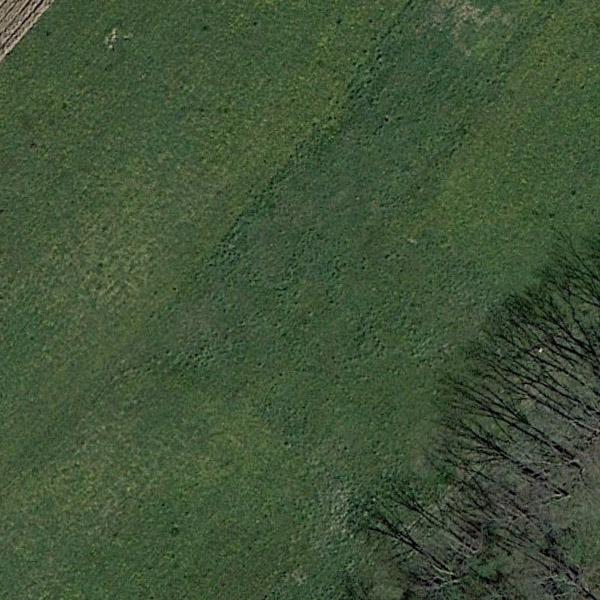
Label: Meadow